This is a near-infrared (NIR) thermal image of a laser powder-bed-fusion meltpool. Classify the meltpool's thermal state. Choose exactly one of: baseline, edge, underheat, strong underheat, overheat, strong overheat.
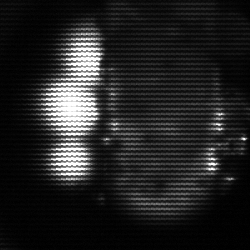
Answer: strong underheat